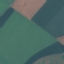
Land use / land cover: AnnualCrop